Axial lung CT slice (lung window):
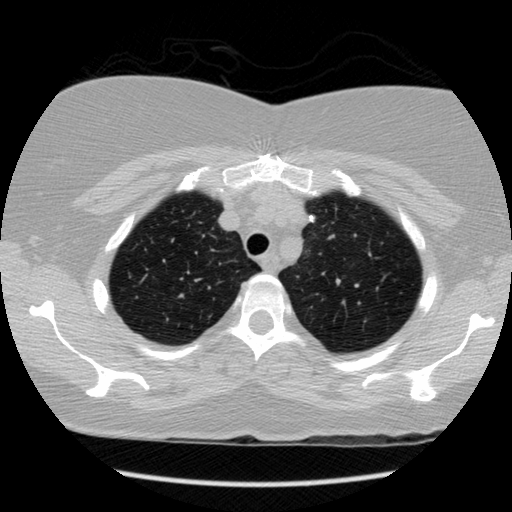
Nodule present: no